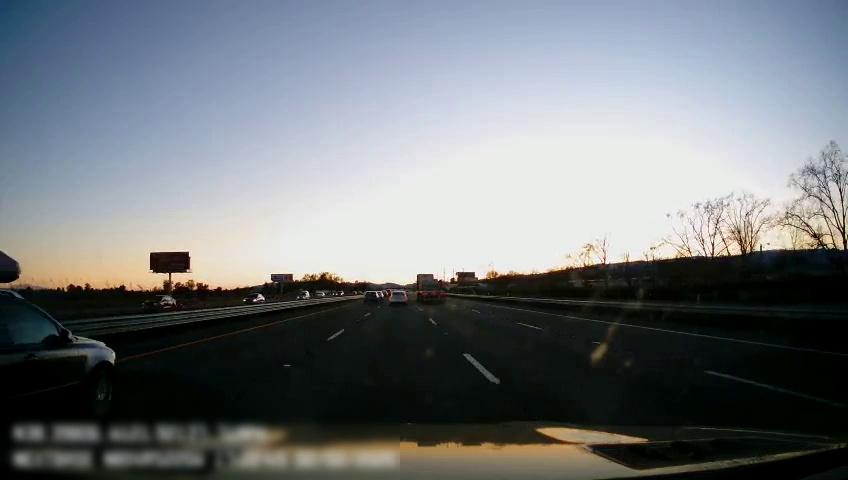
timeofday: Day
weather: Sunny
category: Drivable Space
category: Vehicles | Car
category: Vehicles | Car
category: Vehicles | Car
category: Vehicles | Car
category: Vehicles | Car
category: Vehicles | SUV
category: Vehicles | Truck
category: Lanes | Current Lane
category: Lanes | Current Lane
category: Lanes | Alternate Lane
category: Lanes | Alternate Lane
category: Lanes | Alternate Lane